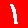
Digit: 1